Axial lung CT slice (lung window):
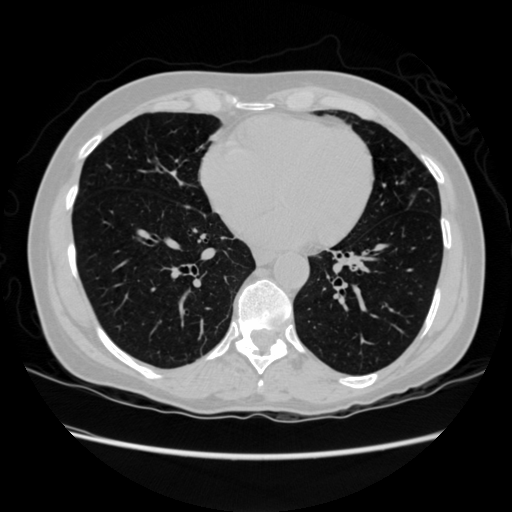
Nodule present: no